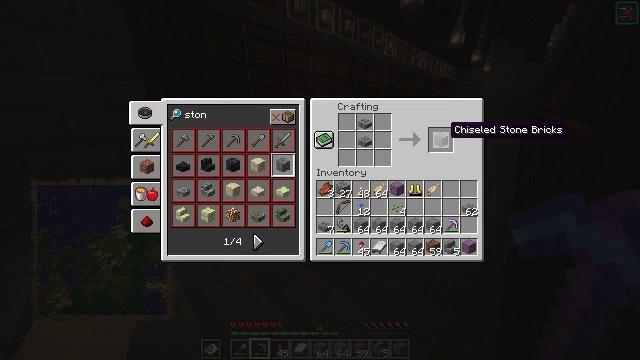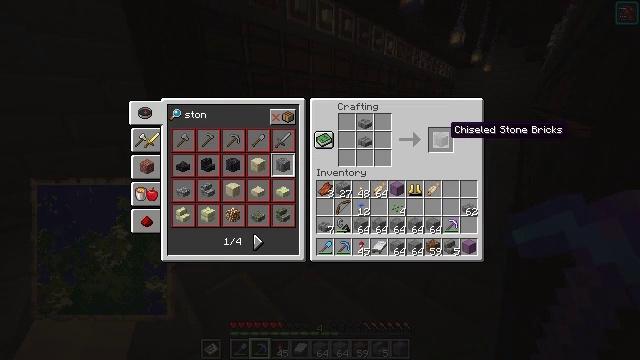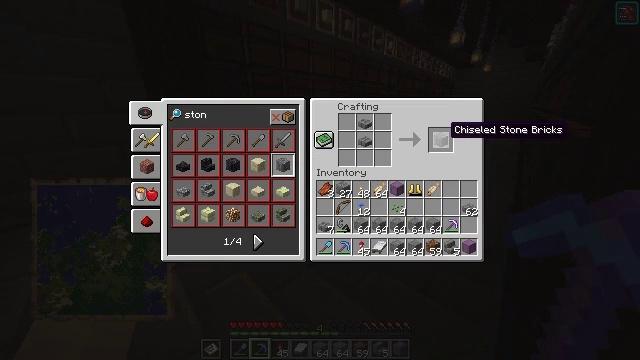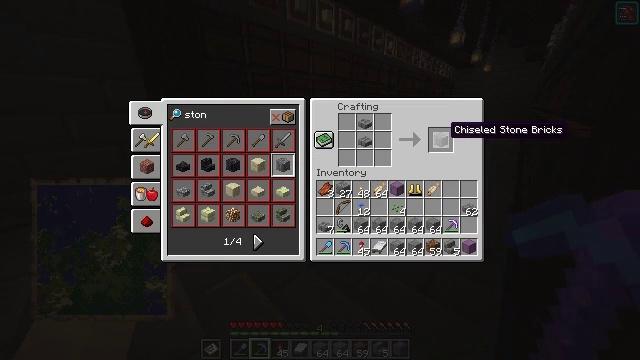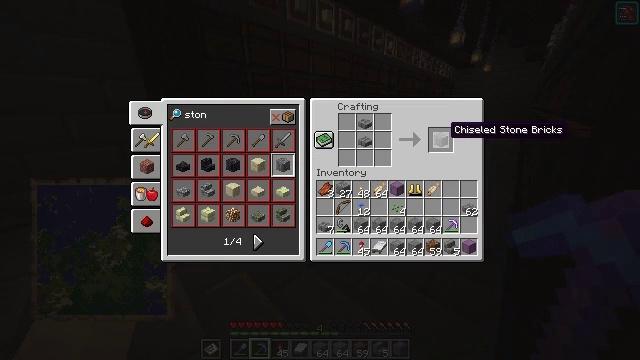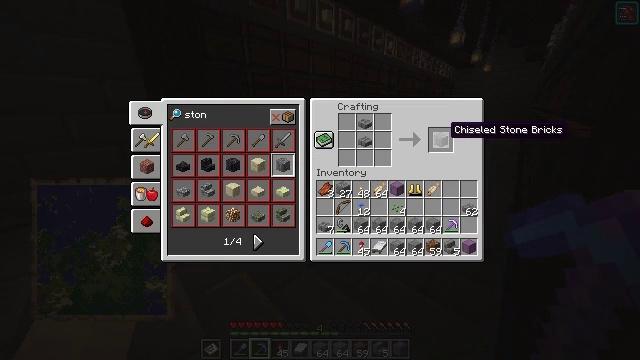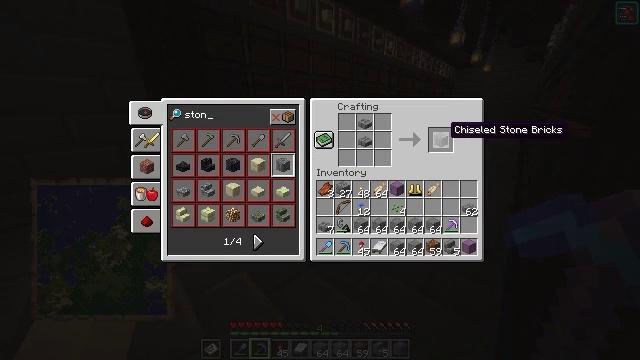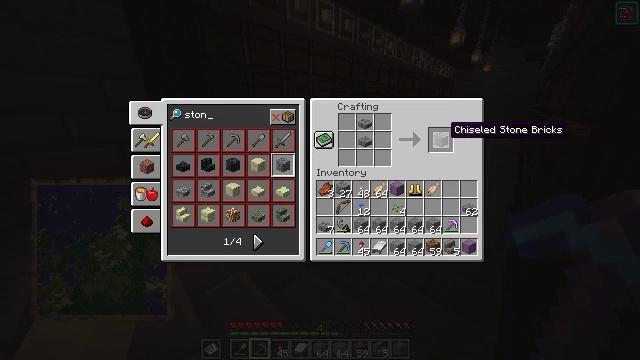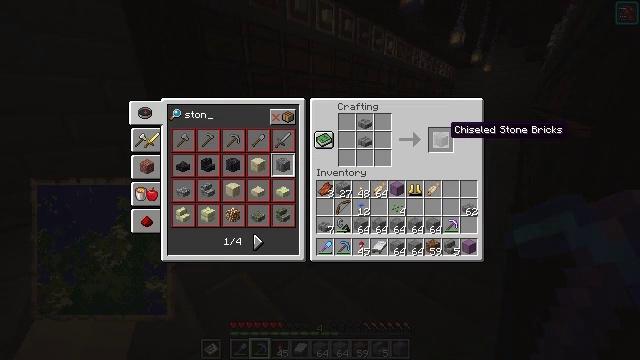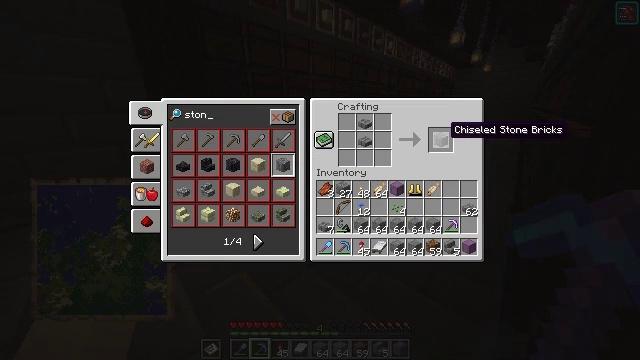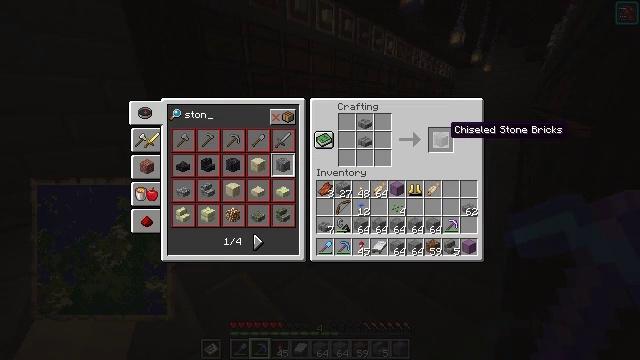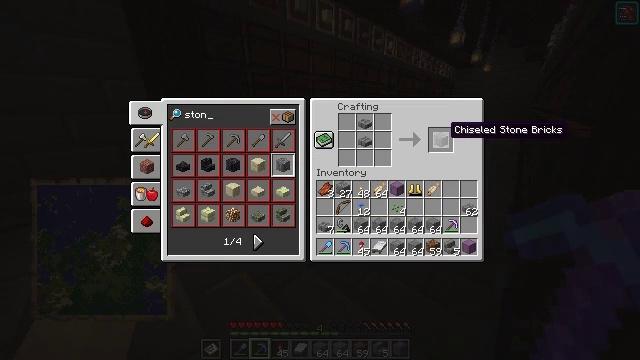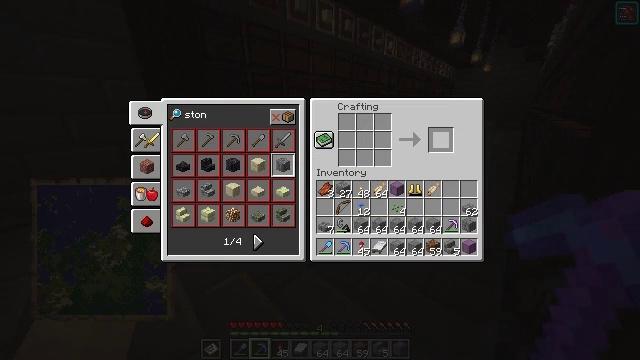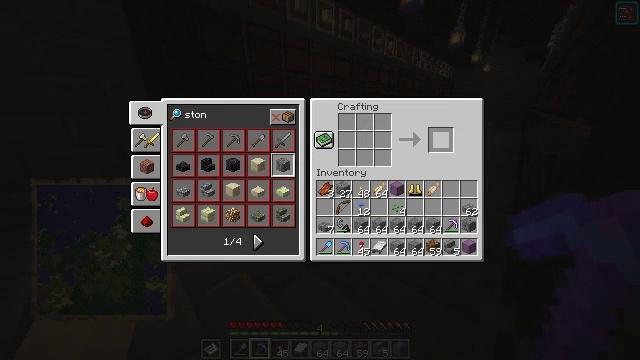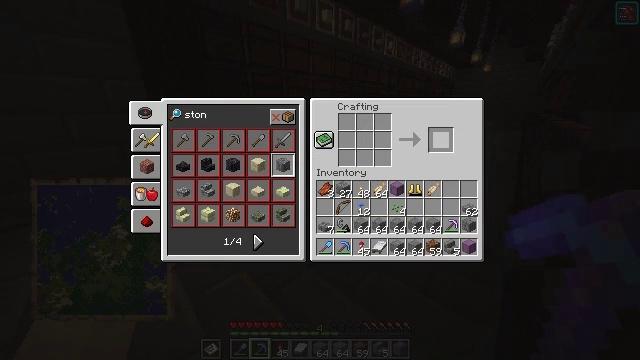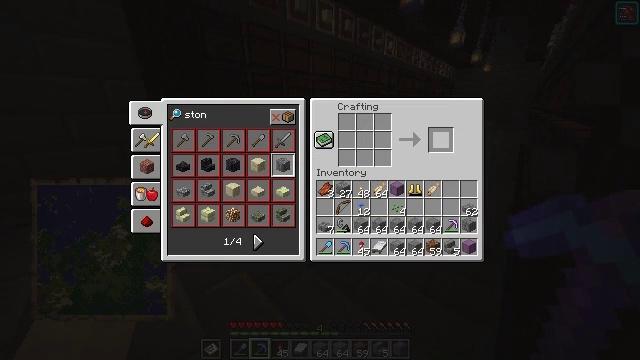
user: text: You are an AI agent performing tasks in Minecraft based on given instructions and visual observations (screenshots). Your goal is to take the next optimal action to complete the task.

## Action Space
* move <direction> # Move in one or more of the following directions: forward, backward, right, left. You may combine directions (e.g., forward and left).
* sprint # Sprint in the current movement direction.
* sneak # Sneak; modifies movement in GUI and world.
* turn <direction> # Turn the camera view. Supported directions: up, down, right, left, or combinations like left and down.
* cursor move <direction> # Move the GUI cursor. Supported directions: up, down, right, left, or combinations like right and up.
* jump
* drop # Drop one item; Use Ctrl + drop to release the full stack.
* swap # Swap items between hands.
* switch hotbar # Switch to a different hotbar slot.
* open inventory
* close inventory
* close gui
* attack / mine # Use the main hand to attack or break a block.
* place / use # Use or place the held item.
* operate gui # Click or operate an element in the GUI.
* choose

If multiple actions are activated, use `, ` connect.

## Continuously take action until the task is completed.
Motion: motion action
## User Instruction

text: Use a crafting table to get chiseled stone bricks.
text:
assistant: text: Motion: no_op
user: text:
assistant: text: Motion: no_op
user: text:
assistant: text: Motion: no_op
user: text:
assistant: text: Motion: no_op
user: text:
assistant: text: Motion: no_op
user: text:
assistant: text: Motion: no_op
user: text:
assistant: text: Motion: no_op
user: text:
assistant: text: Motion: sneak
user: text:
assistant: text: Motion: sneak
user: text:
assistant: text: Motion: sneak
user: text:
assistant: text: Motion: sneak
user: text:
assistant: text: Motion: sneak, operate gui
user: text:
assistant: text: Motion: sneak, operate gui
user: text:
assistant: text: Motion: sneak
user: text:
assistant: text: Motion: sneak
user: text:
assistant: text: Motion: sneak
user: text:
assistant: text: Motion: sneak
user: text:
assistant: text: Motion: sneak
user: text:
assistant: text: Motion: sneak
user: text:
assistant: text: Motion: sneak
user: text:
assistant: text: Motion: sneak
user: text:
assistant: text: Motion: sneak
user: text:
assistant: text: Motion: sneak
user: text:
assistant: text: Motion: sneak
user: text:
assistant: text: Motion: sneak
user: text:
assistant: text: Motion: sneak
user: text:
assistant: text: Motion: sneak
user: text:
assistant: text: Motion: sneak
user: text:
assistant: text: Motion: no_op
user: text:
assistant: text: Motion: no_op